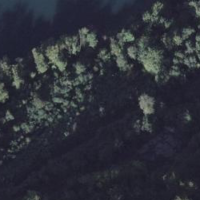
EUNIS habitat code: 41
Species observed at this site:
Lysimachia punctata